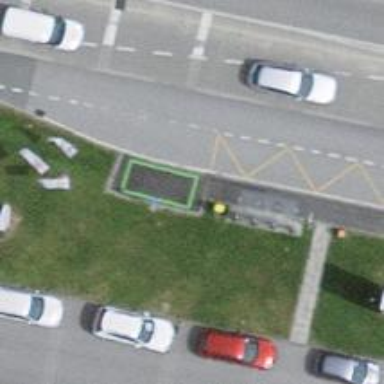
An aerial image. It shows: Post box.